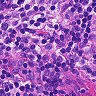
Metastatic tissue present: no